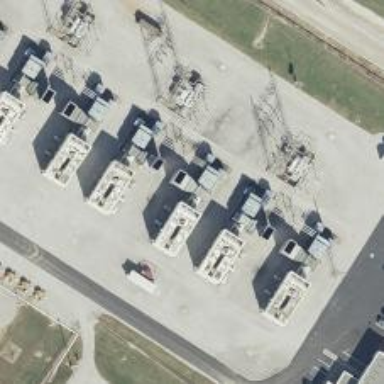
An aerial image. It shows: Gas turbine generator is in use.